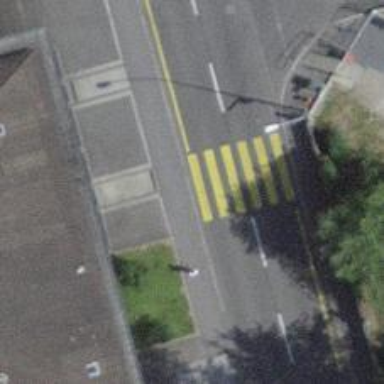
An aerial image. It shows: Kerb serving as barrier.